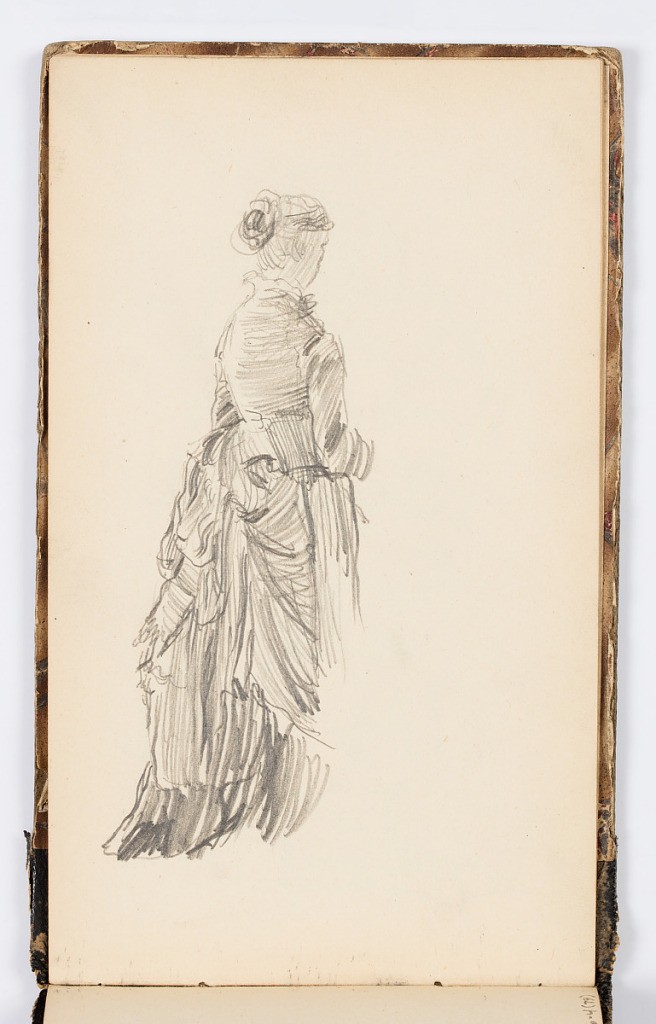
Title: Sketchbook Page
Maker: Kenyon Cox, American, 1856–1919
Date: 1875
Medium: Graphite on paper
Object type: Sketchbook folio
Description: Sketch of a woman from behind, her hair in a bun.